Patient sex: F
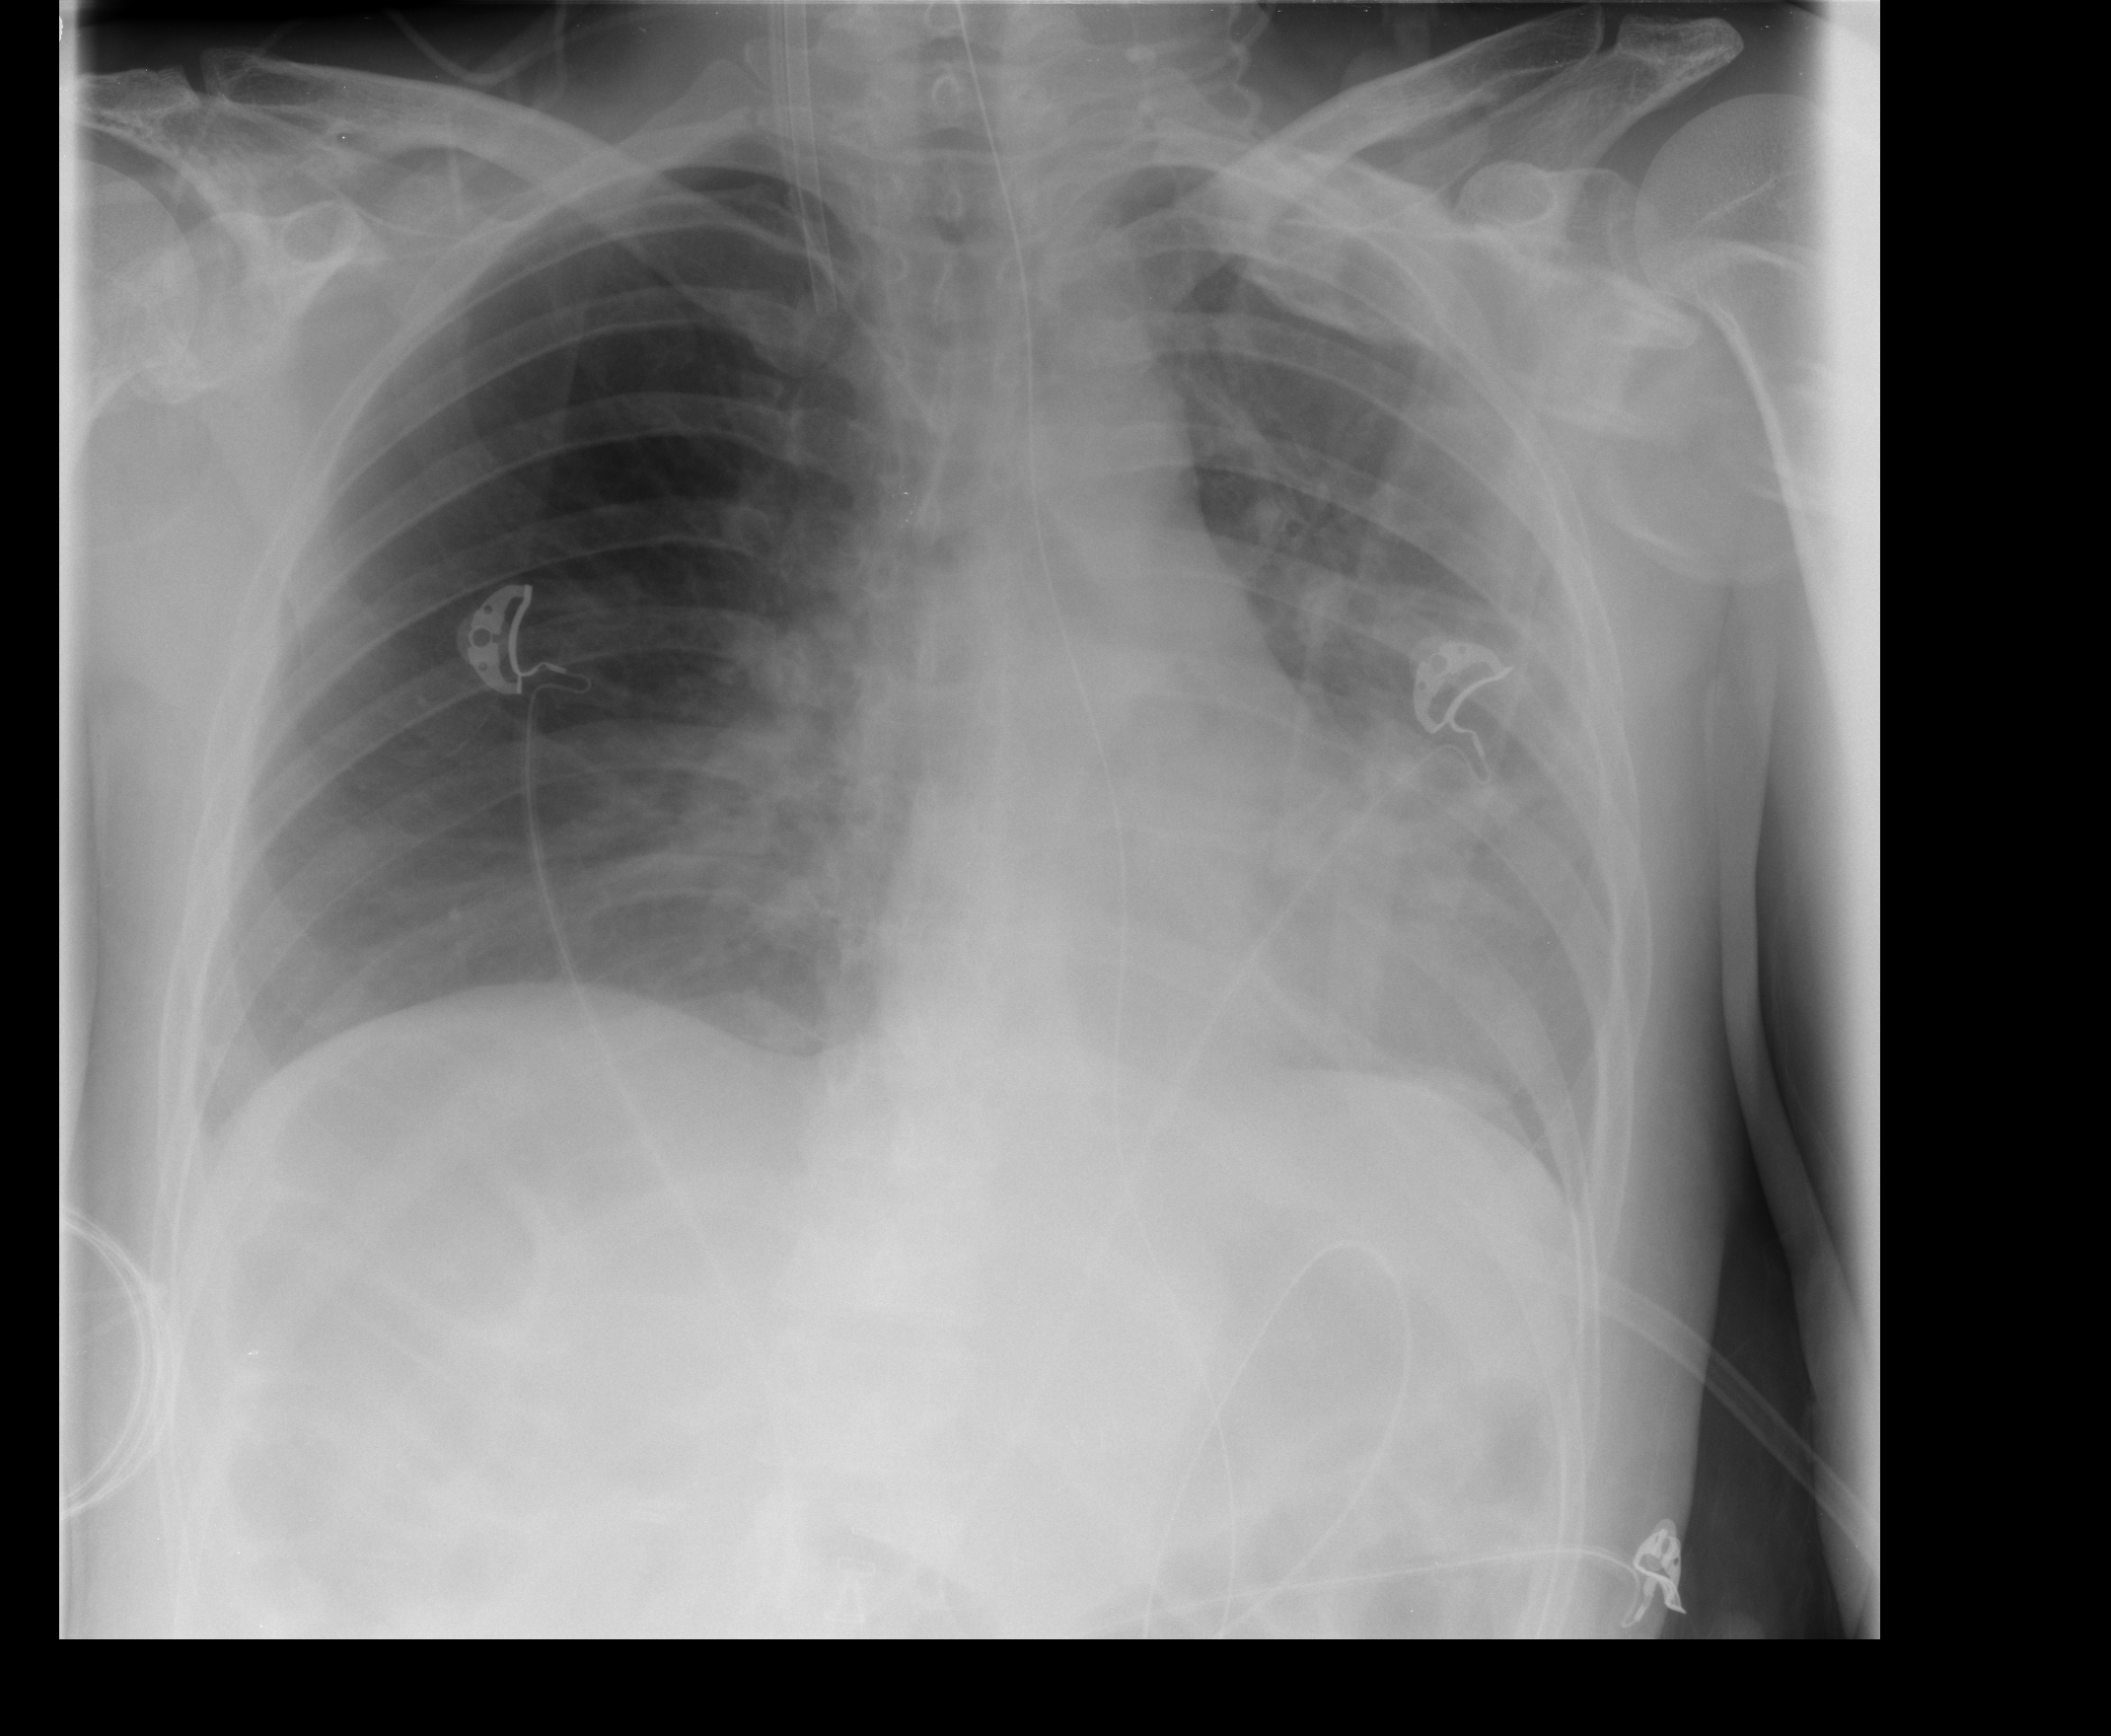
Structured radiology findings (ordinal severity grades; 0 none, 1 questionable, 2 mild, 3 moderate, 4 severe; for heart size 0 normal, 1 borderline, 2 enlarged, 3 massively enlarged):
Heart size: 0
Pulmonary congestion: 0
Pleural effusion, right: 0
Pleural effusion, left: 2
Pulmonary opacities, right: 0
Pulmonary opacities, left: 0
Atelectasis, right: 0
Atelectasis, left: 0